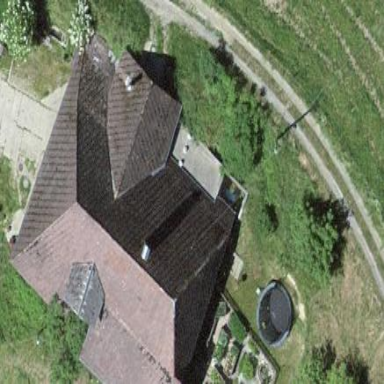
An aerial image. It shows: Farm building.